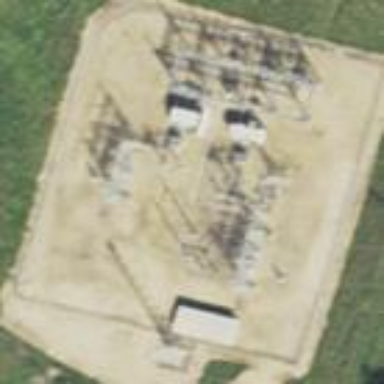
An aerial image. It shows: Distribution level power substation.